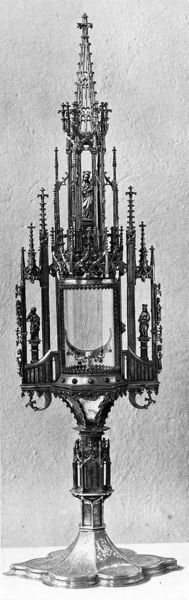
Titel: Turmmonstranz aus dem Essener Münsterschatz
Institution: Essen, Münsterschatz
Schlagwörter: fuß, schatten, weiß, menschen, glas, licht, schwarz, architektur, silber, bild, gold, kelch, spitzen, gotik, krone, turm, krug, statue, giebel, figuren, spitz, ornamente, leuchter, metall, foto, gefäß, religion, türme, jungfrau, schwarzweiß, altar, halbkreis, skulpturen, gotisch, rosette, hostie, monstranz, pokal, gothik, maria, madonna, träger, reliquie, sakral, verzierungen, fialen, krabben, religiar, monstramz